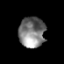
Tissue: prostate
Cell type: Fibroblasts
Senescence score: 0.7671
Nuclear area (px): 787
Mean DAPI intensity: 123.823